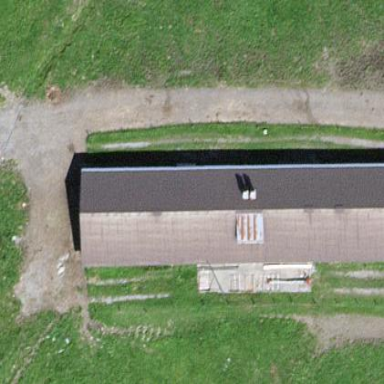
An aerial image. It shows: Farm auxiliary building.